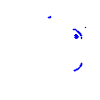
Particle: pion